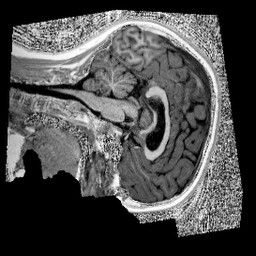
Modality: UNIT1
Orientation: sagittal
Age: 9
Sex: male
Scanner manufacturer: siemens
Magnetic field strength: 3 T
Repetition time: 4 s
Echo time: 0.00303 s